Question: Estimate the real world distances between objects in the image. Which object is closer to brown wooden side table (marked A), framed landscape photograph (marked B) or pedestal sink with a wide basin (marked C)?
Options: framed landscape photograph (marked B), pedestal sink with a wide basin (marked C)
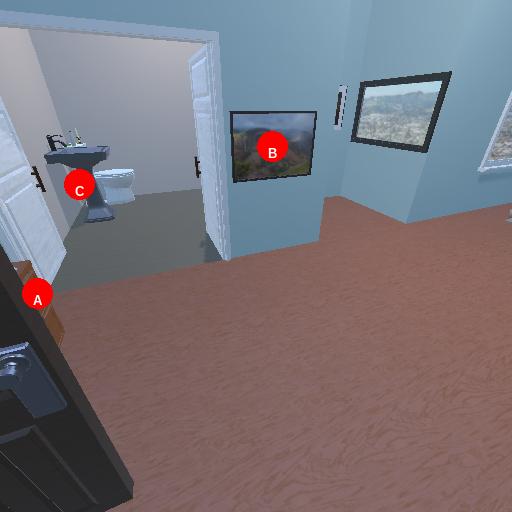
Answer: framed landscape photograph (marked B)